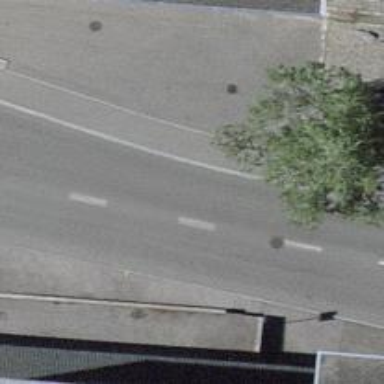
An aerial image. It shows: Bus stop with platform for public transport.